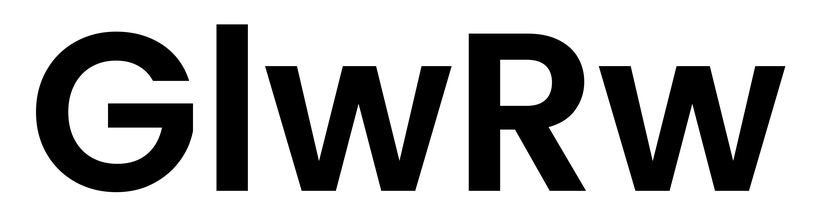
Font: Poppins-SemiBold